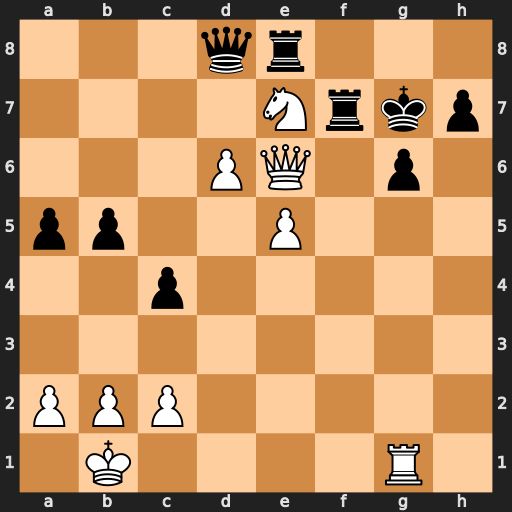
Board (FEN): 3qr3/4Nrkp/3PQ1p1/pp2P3/2p5/8/PPP5/1K4R1
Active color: w
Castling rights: -
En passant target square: -
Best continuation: Rxg6+ hxg6 Qxg6+ Kh8 Qxf7